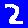
Digit: 2